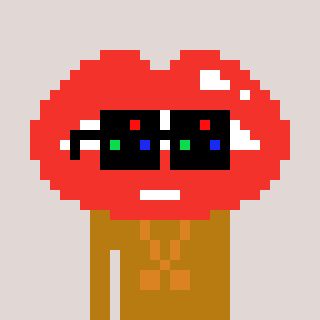
a pixel art character with square black sunglasses, a lips-shaped head and a gold-colored body on a warm background